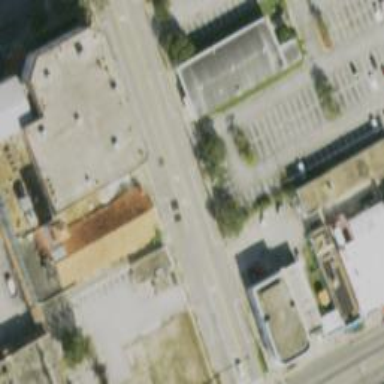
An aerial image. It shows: Commercial building.